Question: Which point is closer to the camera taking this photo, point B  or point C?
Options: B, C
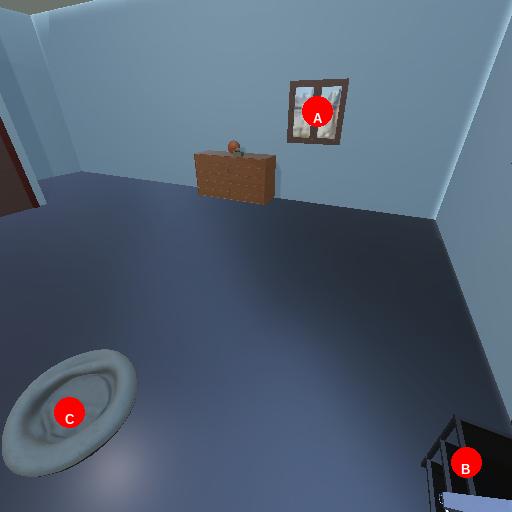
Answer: B